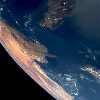
Label: water